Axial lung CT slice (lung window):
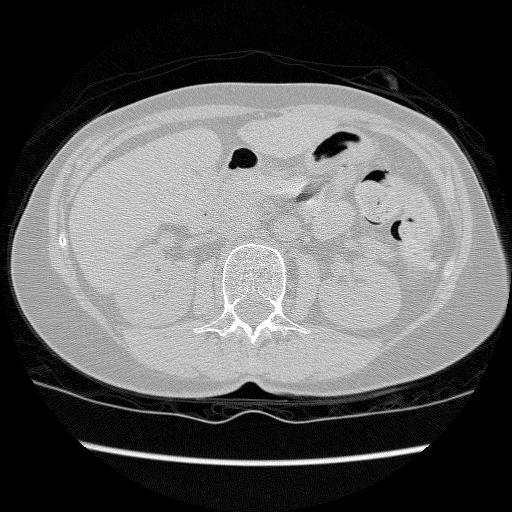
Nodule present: no